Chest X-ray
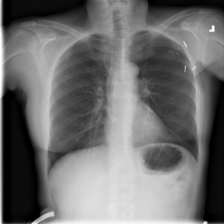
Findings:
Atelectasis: negative
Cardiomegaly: negative
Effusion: negative
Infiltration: negative
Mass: negative
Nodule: negative
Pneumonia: negative
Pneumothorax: negative
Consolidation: negative
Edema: negative
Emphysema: negative
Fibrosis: negative
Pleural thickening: negative
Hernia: negative